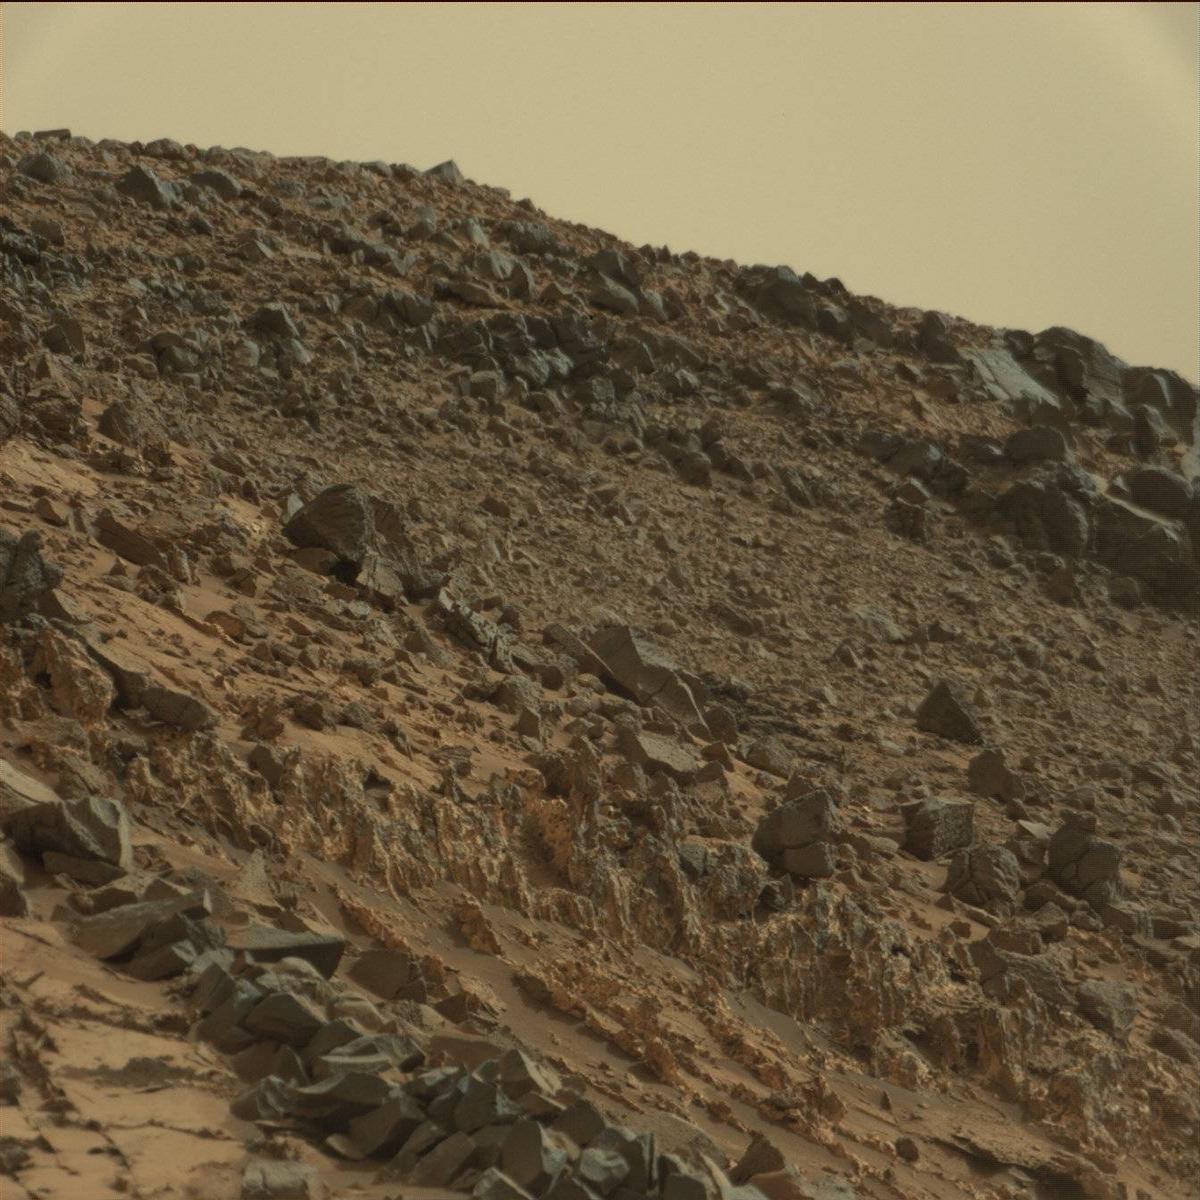
Terrain classes present: Bedrock, Sand / Soil, Sky